Question: In Eclipse, a file search for a text pattern results in a yellow arrow at the far left margin for each line containing a match. How can I clear these markers? They obscure any breakpoints I wish to place at those lines.

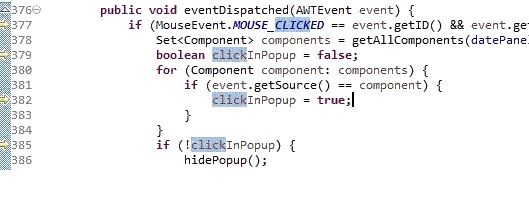
Answer: Open the search view: Window -> Show view -> Other -> General -> Search
Click the "clear all" button (it looks like 2 crosses),
Just to add, on mouse over of the two crosses, tool tip reads as 'Remove All Matches', and to make it more clear,